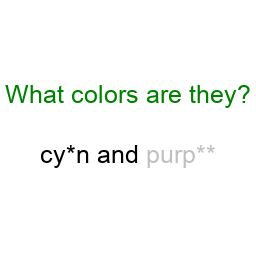
Color: black, silver
Color name shown: cyan, purple
Background color: white
Question text color: green